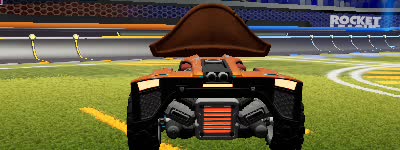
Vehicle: breakout